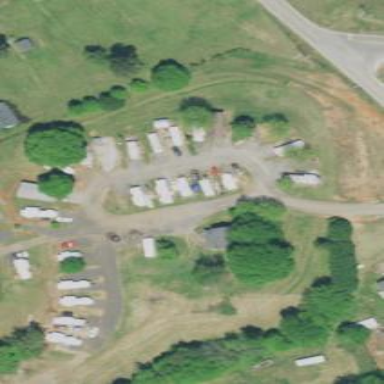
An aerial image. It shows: Caravan site for tourism.